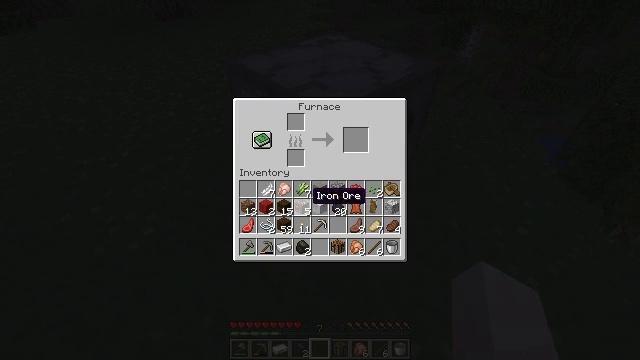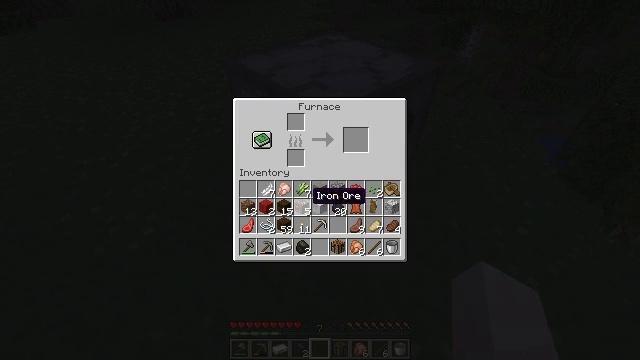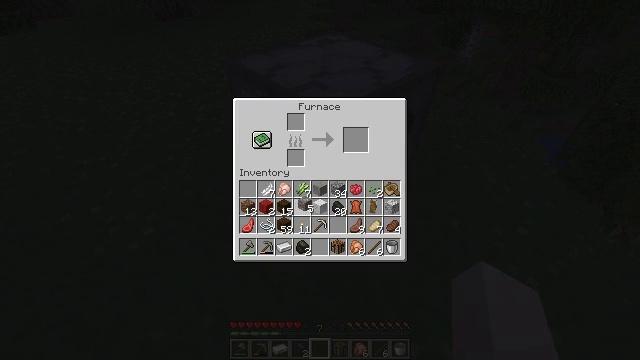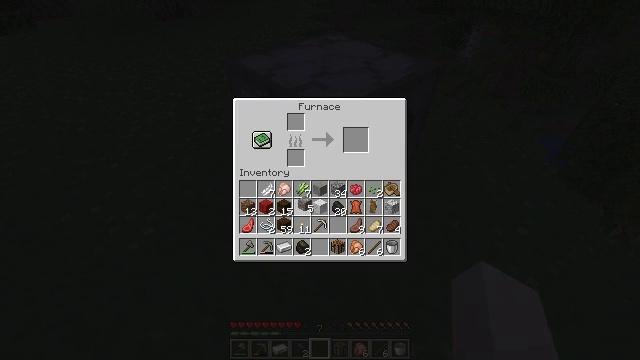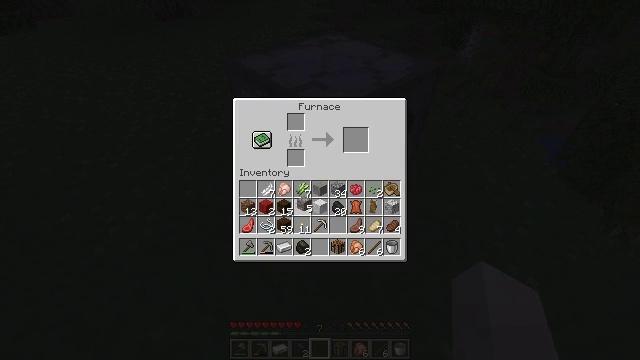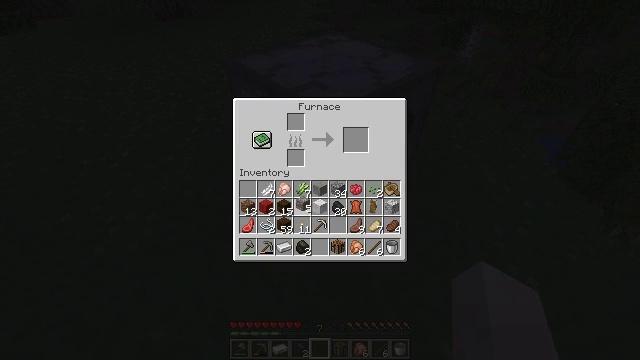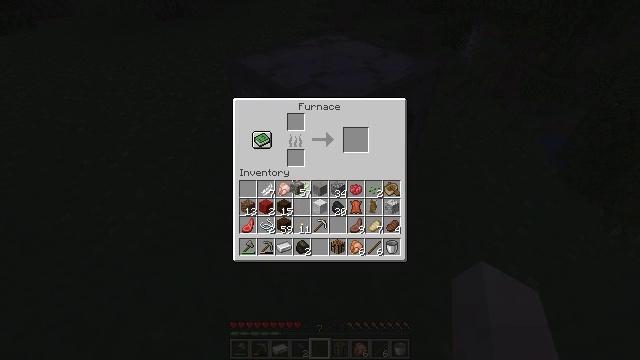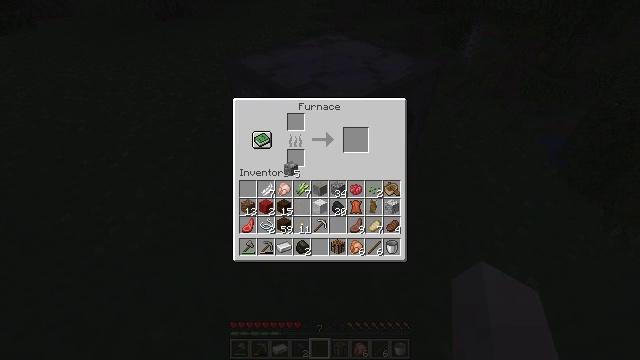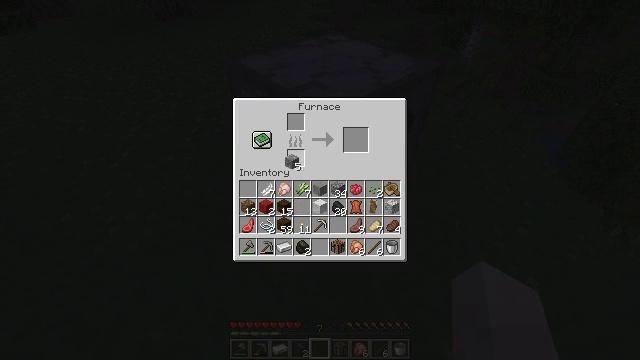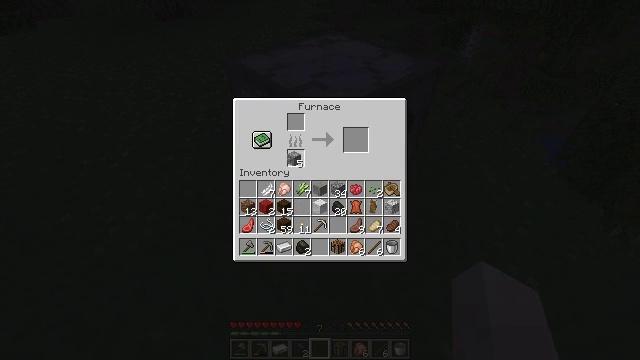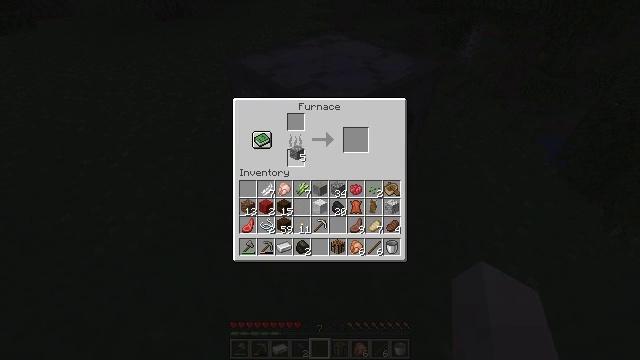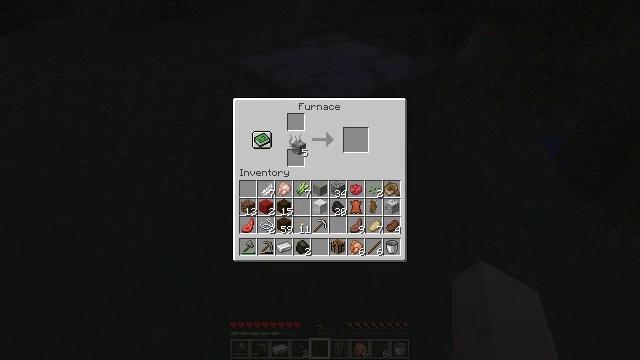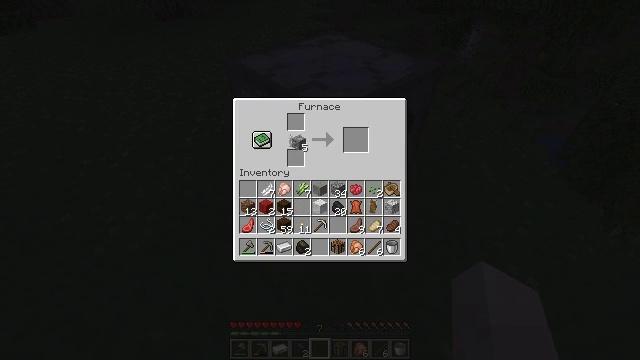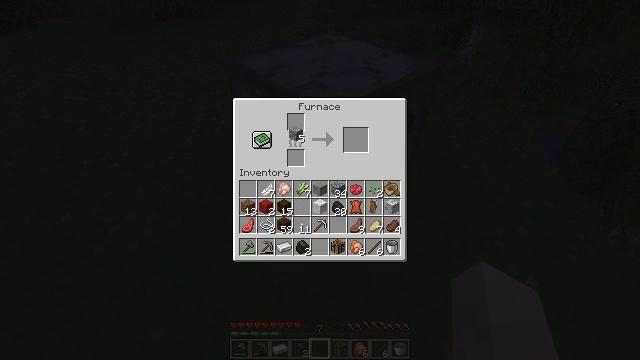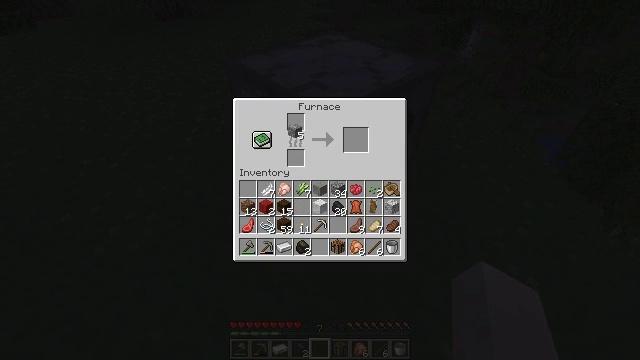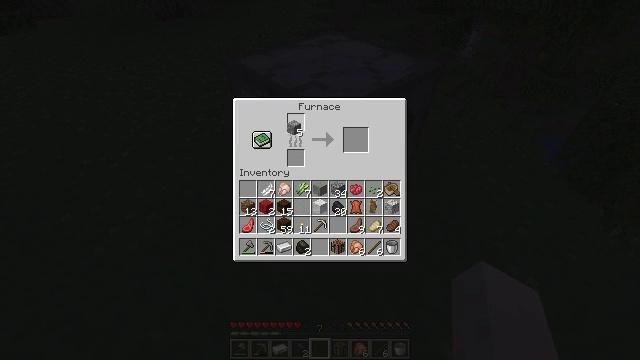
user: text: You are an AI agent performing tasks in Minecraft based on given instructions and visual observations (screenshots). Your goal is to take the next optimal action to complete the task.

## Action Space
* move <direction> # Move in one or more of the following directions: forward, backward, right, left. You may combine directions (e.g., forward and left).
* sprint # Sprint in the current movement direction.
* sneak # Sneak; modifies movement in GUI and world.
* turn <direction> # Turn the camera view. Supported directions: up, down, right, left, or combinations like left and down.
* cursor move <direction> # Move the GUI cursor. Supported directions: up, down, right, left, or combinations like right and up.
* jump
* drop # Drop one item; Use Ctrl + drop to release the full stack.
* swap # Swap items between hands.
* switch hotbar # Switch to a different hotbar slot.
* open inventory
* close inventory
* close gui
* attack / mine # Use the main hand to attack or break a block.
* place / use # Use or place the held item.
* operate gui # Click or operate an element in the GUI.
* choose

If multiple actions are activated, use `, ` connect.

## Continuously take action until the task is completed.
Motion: motion action
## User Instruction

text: Break the red bed to move it.
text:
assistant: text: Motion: no_op
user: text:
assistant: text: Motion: operate gui
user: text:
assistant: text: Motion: operate gui
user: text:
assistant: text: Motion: operate gui
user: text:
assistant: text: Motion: no_op
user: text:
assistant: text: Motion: cursor move up
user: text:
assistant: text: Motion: cursor move up
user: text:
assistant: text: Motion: no_op
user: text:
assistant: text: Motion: no_op
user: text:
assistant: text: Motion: no_op
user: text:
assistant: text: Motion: no_op
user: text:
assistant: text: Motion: no_op
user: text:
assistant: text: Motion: cursor move up
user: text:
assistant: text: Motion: no_op
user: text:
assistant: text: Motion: no_op
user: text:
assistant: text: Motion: no_op
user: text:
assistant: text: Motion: operate gui
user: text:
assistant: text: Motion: operate gui
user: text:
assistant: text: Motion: no_op
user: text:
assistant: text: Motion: no_op
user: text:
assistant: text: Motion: no_op
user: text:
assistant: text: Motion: no_op
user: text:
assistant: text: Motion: no_op
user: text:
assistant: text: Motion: no_op
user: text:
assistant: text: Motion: cursor move right
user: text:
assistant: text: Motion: cursor move right
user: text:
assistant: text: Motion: cursor move right
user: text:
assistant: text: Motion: no_op
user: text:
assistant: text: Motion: no_op
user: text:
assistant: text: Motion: no_op